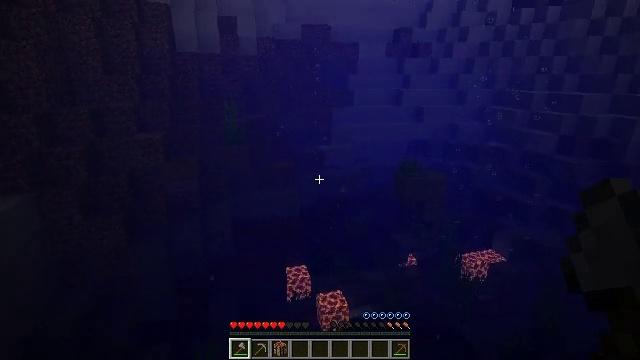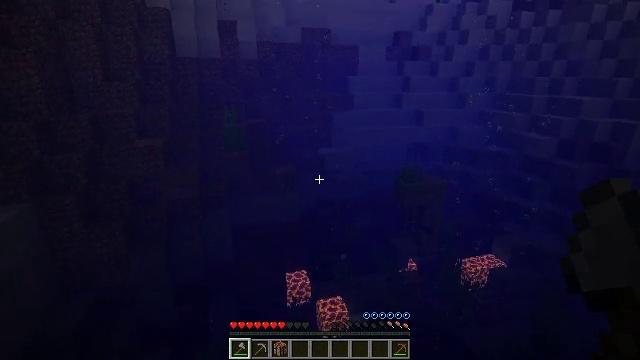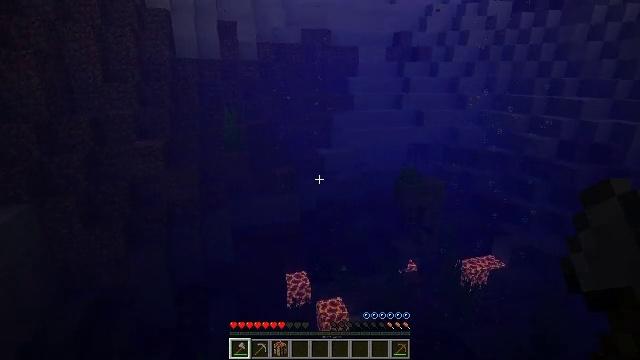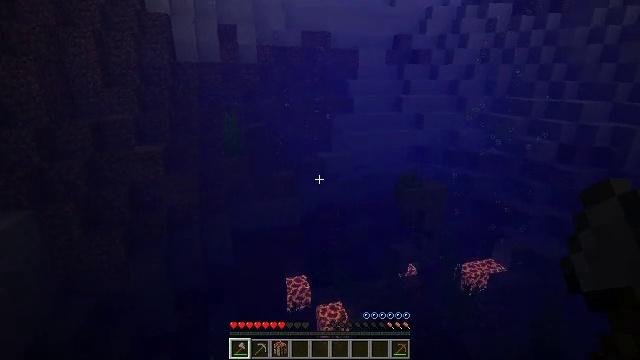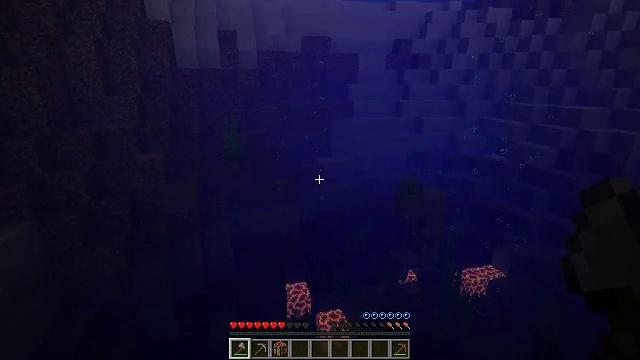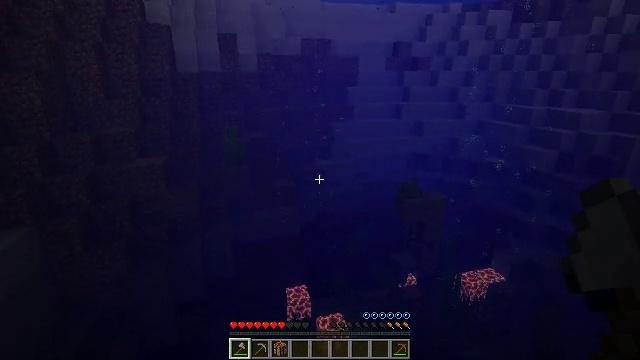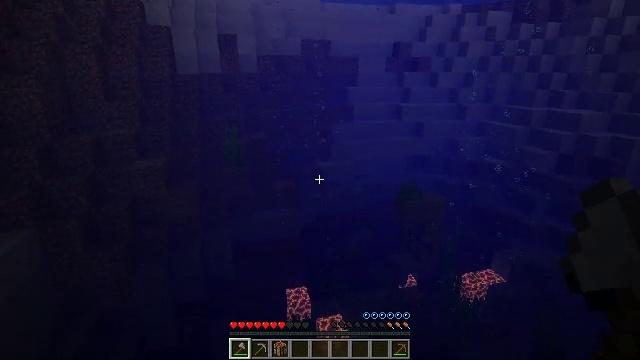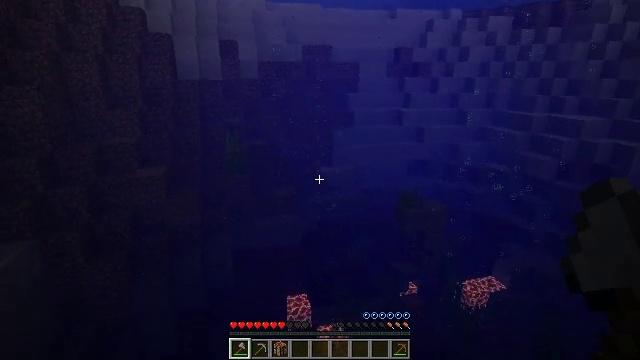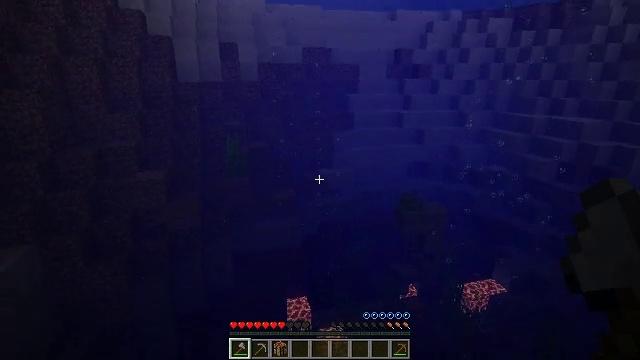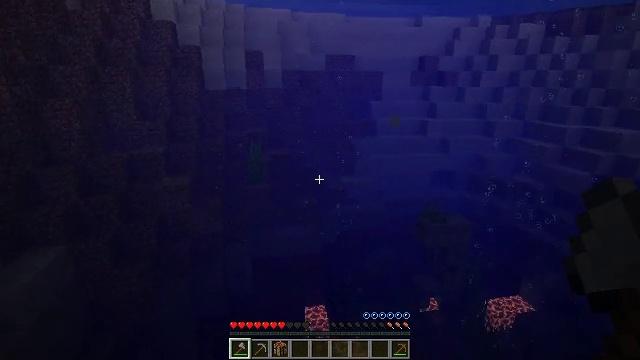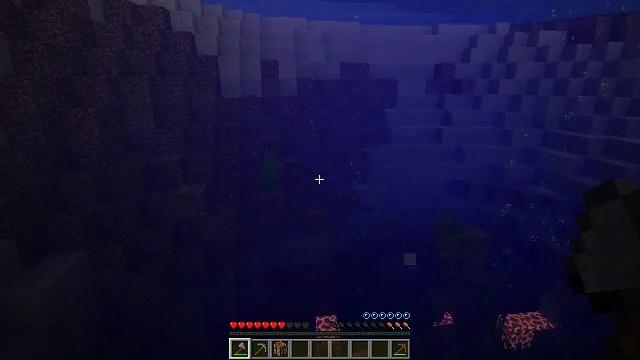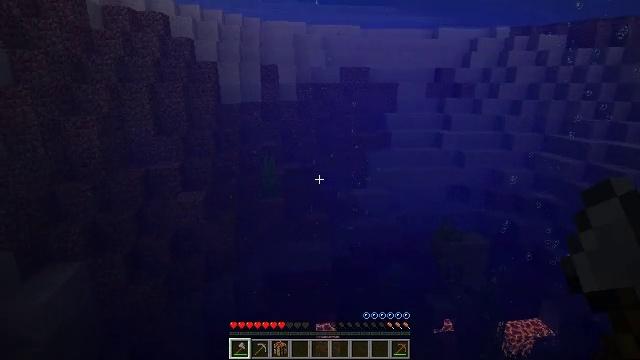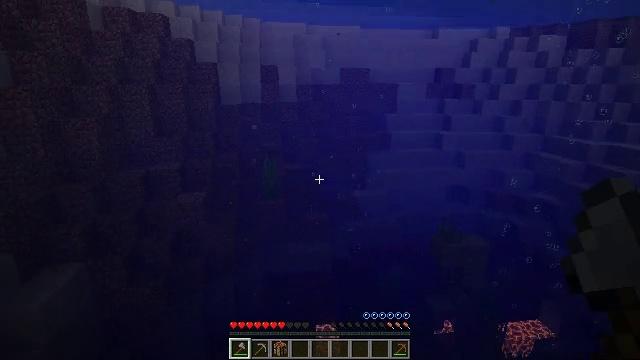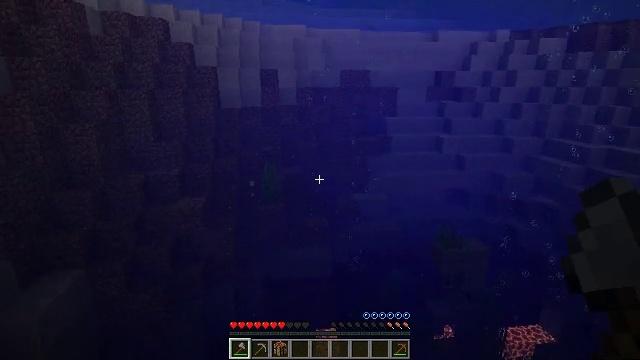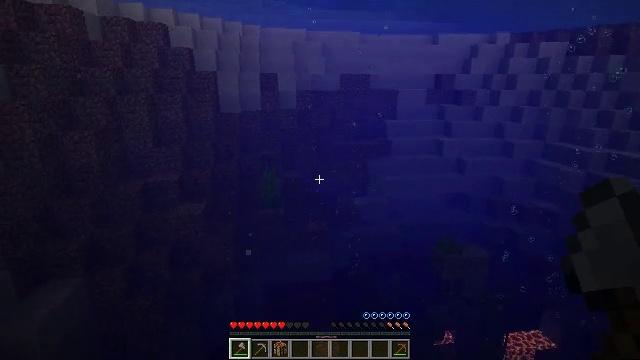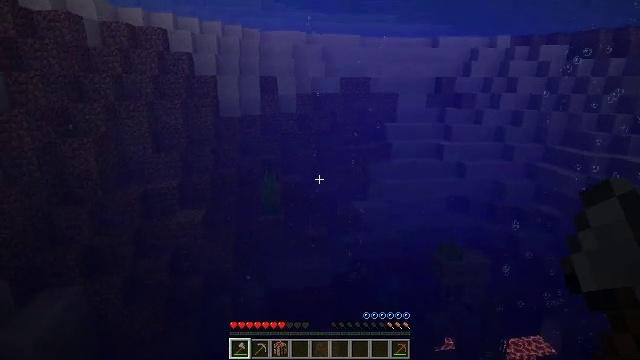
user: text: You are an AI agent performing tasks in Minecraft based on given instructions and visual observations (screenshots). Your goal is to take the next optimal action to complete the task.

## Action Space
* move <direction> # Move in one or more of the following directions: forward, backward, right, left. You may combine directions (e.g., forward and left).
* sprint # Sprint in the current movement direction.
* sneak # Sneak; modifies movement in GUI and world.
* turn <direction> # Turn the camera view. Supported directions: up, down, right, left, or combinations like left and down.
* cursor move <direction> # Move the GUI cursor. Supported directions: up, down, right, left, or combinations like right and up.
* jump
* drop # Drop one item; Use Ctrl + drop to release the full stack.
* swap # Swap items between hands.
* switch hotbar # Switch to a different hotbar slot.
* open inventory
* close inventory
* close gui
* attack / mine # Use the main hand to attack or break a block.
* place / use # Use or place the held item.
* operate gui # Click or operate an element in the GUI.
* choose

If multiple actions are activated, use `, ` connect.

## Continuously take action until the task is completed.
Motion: motion action
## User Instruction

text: Collect seagrass by hand or tool.
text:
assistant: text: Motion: jump
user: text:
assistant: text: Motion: jump
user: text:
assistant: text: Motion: jump
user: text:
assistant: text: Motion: jump
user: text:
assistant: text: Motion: move forward, jump
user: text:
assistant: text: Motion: move forward, jump
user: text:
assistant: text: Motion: move forward, jump
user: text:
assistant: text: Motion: move forward, jump
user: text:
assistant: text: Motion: move forward, turn left, jump
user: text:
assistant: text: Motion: move forward, turn left, jump
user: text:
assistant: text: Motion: move forward, jump
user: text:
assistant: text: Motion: move forward, jump
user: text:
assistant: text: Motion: move forward, jump
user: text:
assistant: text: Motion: move forward, jump
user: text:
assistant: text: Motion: move forward, jump
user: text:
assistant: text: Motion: move forward, jump
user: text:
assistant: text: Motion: move forward, jump
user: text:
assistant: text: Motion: move forward, jump
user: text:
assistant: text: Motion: move forward, jump
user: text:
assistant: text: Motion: move forward, jump
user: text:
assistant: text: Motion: move forward, jump
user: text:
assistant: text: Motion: move forward, jump
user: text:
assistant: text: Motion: move forward, jump
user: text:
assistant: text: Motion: jump
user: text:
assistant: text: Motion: jump
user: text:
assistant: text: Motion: jump
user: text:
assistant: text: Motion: jump
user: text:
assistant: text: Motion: jump
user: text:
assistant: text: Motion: move forward, jump
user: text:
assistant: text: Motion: move forward, jump